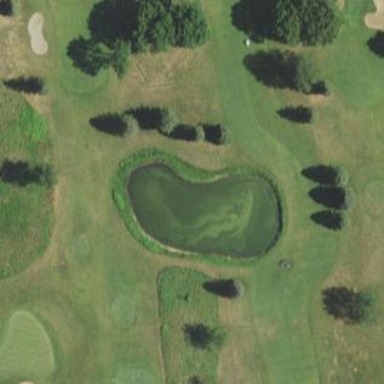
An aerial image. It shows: Picturesque scene of golf course with lateral water hazard.